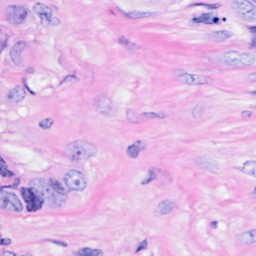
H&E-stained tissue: Breast